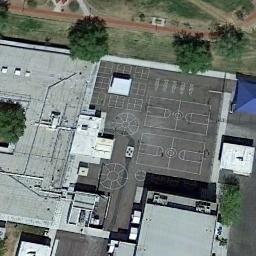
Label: basketball_court